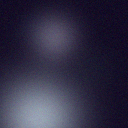
Screen state: off